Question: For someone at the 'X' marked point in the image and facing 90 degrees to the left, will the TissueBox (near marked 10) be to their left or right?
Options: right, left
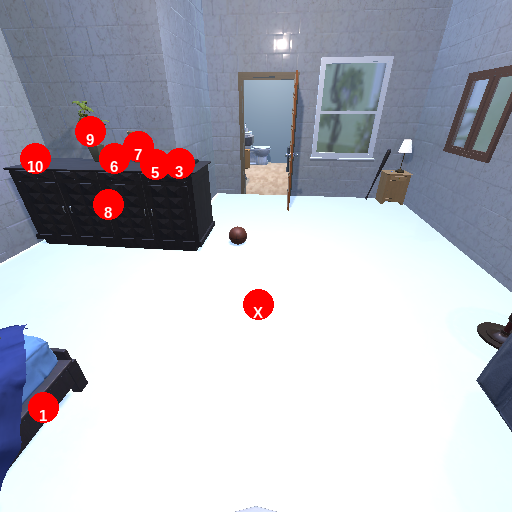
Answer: right